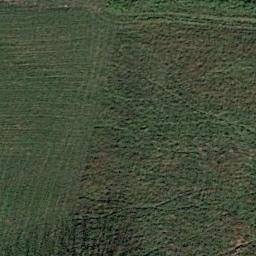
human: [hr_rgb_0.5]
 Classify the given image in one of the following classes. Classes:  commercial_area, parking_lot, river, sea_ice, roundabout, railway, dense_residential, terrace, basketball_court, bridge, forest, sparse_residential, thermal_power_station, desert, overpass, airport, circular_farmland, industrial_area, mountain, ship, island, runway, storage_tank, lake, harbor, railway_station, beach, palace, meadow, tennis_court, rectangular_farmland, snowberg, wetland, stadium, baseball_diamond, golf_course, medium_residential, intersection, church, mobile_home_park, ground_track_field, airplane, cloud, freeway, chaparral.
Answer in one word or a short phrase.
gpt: meadow